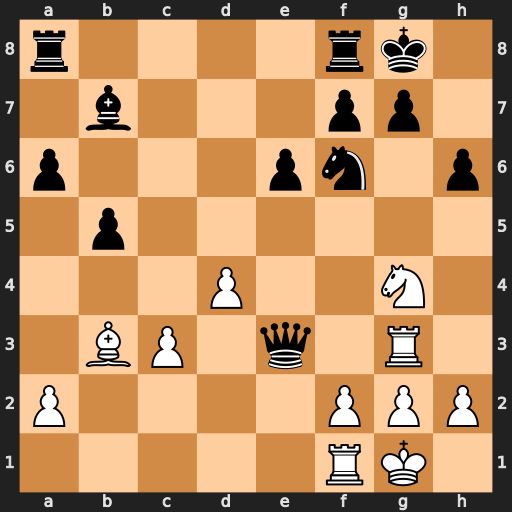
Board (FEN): r4rk1/1b3pp1/p3pn1p/1p6/3P2N1/1BP1q1R1/P4PPP/5RK1
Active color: w
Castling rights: -
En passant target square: -
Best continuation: Nxf6+ Kh8 fxe3